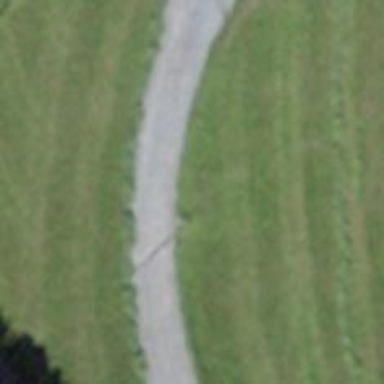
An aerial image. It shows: Service road with unpaved surface.